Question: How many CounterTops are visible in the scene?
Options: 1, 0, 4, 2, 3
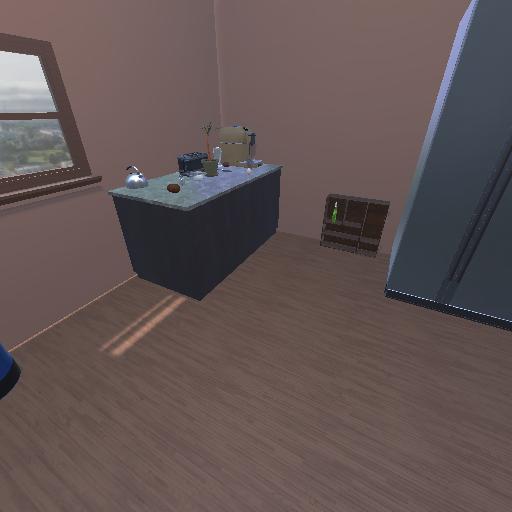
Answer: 1